Question: How to move the close button at the right side in JvTabBar1 (JVCL component)?
In this component does not provide a choice of accommodation side.

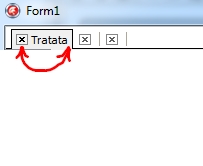
Answer: I created a modernized JvTabBar.pas which has this feature, and some others.
<URL>